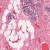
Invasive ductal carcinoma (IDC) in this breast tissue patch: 0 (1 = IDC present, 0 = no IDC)